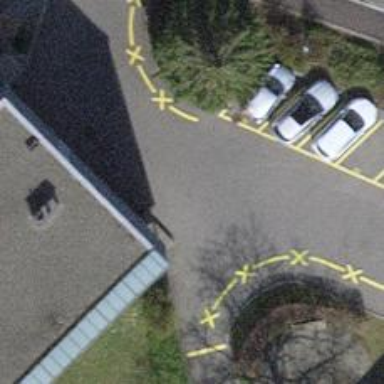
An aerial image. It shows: Parking aisle designated as service road.